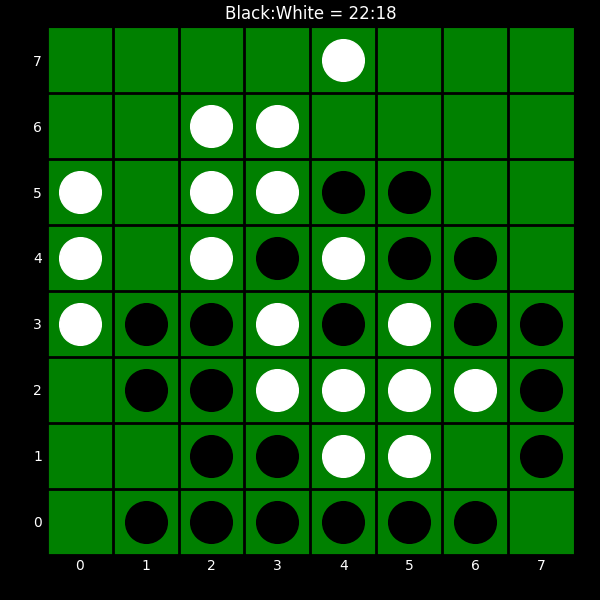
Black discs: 22
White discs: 18